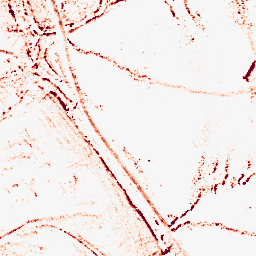
Category: morphological
Decomposition family: morphological_square
Decomposition parameters: operation: opening
size: 5
Upsampling method: quadratic
Upsampling parameters: scale: 4
Upsampling scale: 4